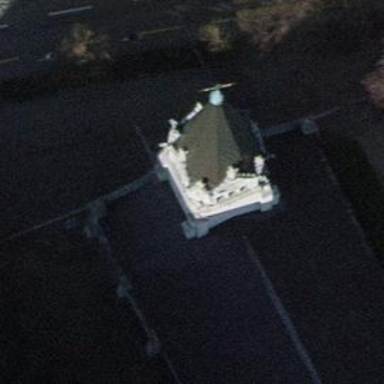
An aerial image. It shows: Tower with pyramidal bell tower roof.